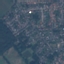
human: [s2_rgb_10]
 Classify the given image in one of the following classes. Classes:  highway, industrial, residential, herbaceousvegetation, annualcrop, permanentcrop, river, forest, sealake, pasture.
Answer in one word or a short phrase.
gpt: Residential